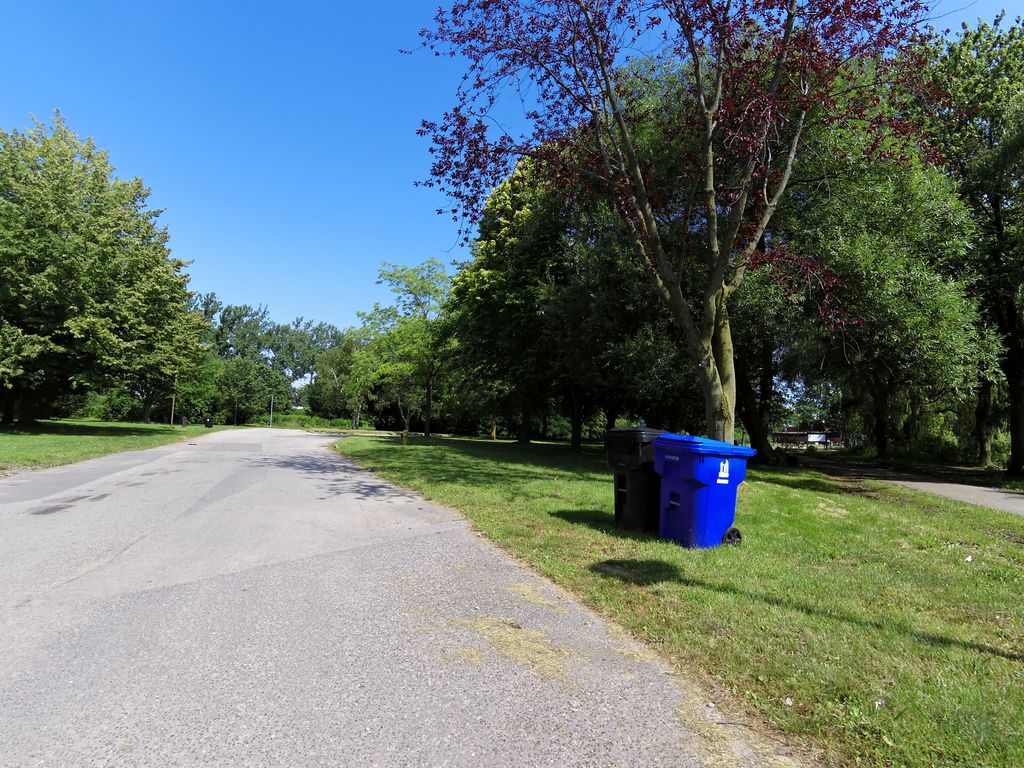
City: toronto